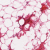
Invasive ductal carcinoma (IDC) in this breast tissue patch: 0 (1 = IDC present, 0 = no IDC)